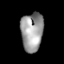
Tissue: lung
Cell type: Epithelial cells
Senescence score: 0.1977
Nuclear area (px): 844
Mean DAPI intensity: 156.6